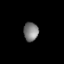
Tissue: lung
Cell type: T cells
Senescence score: 0.561
Nuclear area (px): 275
Mean DAPI intensity: 123.625